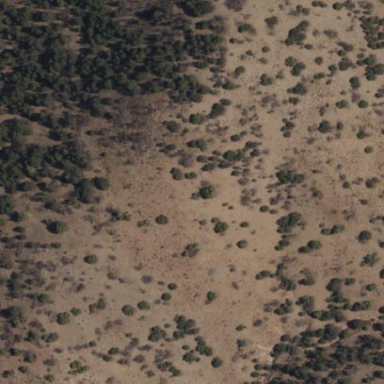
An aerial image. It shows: Patch of scrub vegetation.